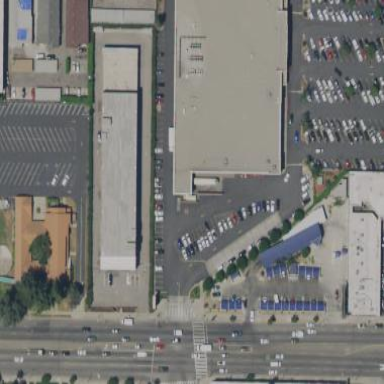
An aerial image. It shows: Retail building.